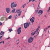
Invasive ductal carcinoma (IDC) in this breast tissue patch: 0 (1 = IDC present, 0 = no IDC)